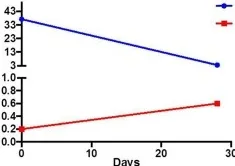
Pre and Post treatment cfDNA profile of. Mutant allele frequency (MAF).
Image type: pathology (immunostaining)